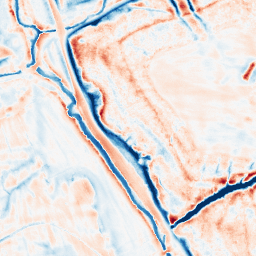
Category: edge_preserving
Decomposition family: bilateral
Decomposition parameters: d: 21
sigma_color: 75
sigma_space: 50
Upsampling method: regularized
Upsampling parameters: scale: 2
lambda_reg: 0.01
Upsampling scale: 2